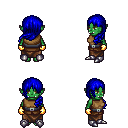
a pixel art fantasy rpg character, female body template, orc, green skin, leather chest armor, robe skirt, blue left-swept hairstyle, gold gloves, metal boots, four views (front, back, left, right), 2x2 character sprite sheet, small pixel art, hard edges, no anti-aliasing